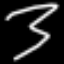
Label: squiggle